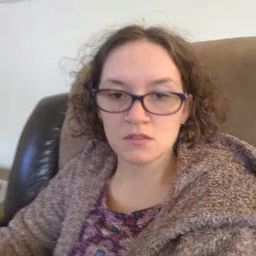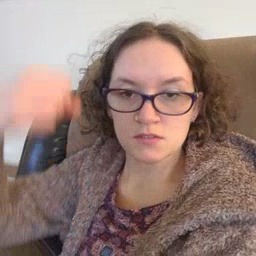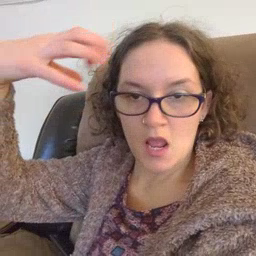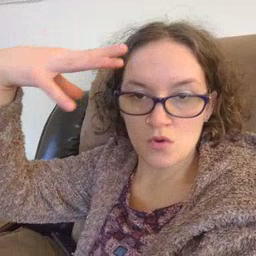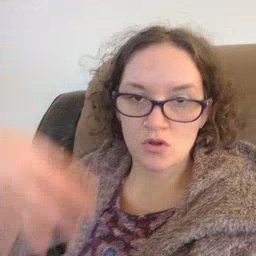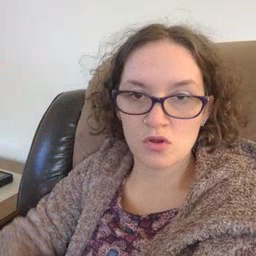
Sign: shower